Interaction volume radius: 5 \u00c5
Interaction volume height: 30 \u00c5
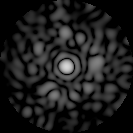
Disorder parameter: 0.8528